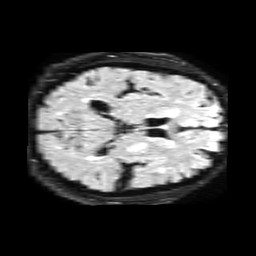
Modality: FLAIR
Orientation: axial
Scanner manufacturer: philips
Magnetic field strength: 1.5 T
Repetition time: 6 s
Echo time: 0.09885 s